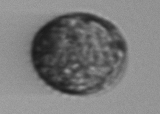
Label: Margalefidinium